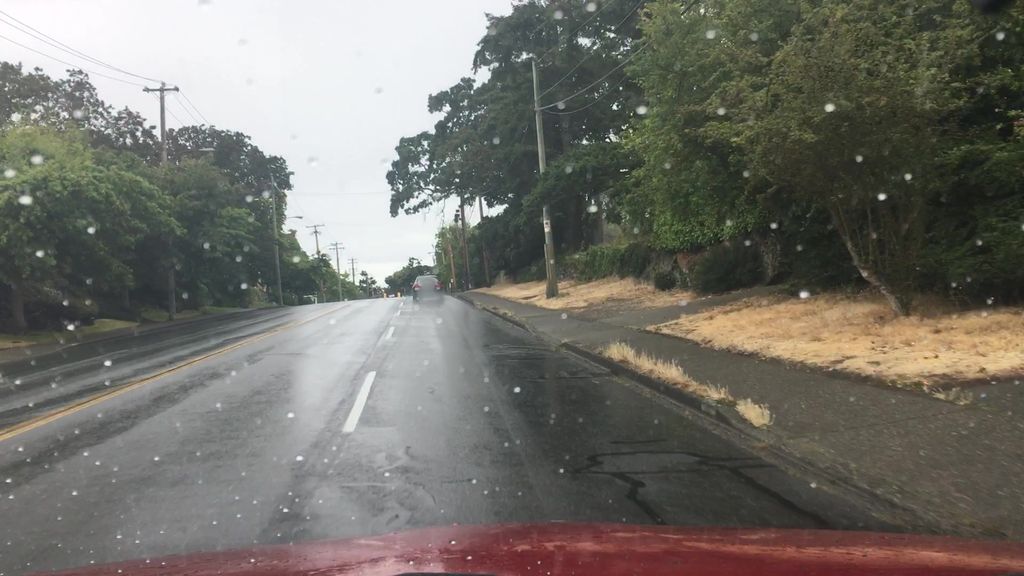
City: victoria